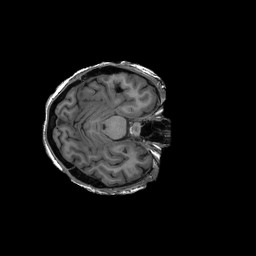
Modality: T1w
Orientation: axial
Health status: ill
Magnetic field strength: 3 T